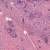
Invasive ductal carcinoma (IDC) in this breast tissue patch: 1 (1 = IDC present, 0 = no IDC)